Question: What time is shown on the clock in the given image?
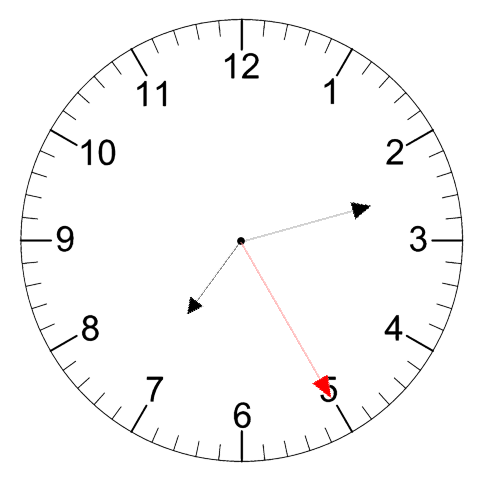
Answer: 07:12:25